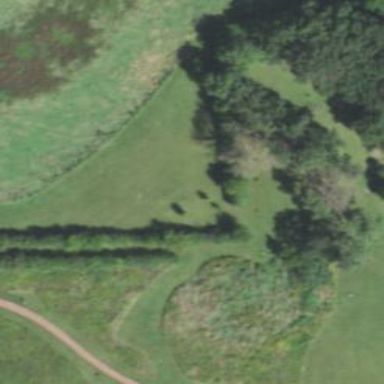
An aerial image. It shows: Disc golf tee.